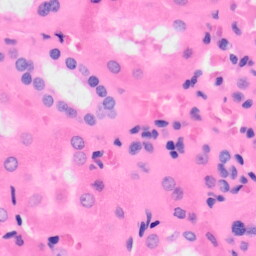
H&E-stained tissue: Kidney